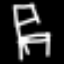
Label: chair